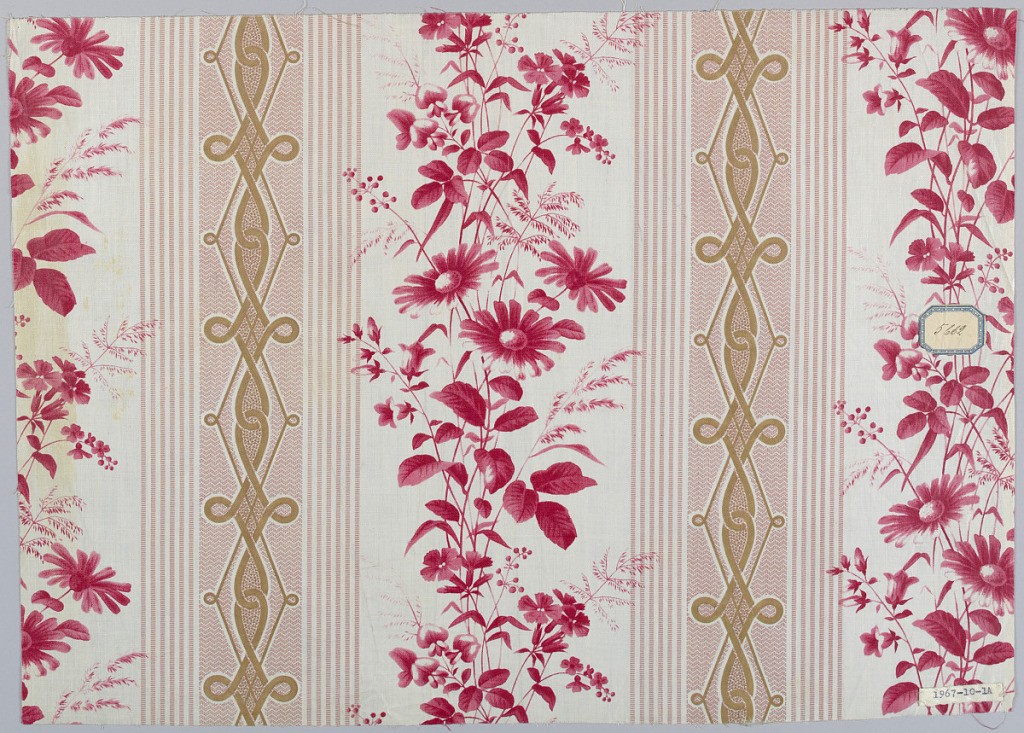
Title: Textile
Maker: Schwartz-Huguenin
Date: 1851–63
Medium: cotton Technique: printed by engraved roller and/or block printed on plain weave; glazed
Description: Two pieces, same design, different colors. A) White ground with broad stripes made of pin stripes of minute bars in rose color, centre area in minute zig-zag with elongated interlace in brown; in white area, sprays of field flowers in shades of red, block-printed or surface roller. Ground probably "molette." B) Same design in blue. Glazed.